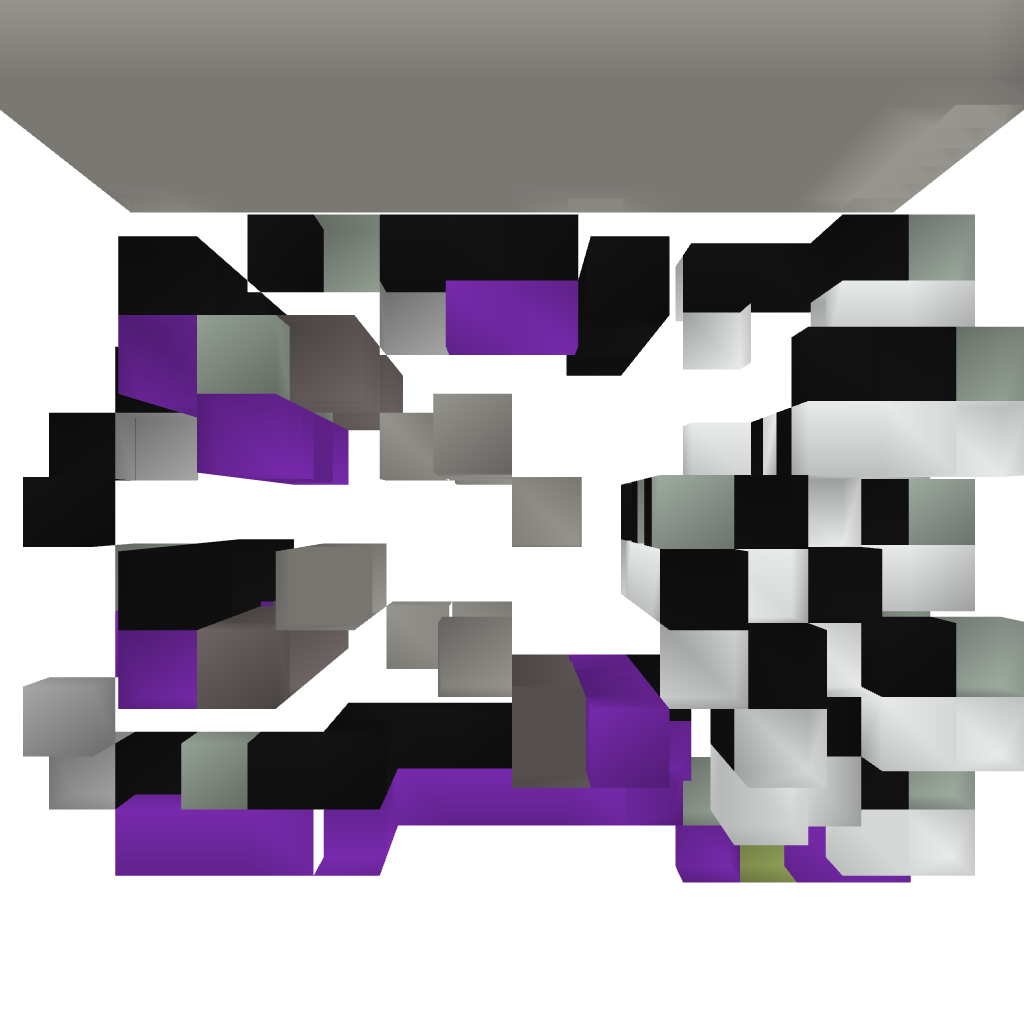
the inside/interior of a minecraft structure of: Easy 7-Segment Counter by Chunkie